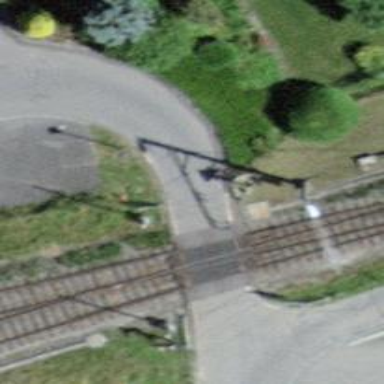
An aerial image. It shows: Level crossing along the railway.